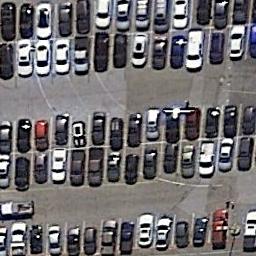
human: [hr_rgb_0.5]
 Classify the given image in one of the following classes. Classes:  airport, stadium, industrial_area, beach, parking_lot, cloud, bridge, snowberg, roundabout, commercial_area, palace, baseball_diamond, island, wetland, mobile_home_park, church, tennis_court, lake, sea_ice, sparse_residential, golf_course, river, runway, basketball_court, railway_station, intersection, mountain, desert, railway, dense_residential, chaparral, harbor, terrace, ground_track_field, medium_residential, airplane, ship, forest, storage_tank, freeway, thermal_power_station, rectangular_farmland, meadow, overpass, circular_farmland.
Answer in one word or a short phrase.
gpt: parking_lot